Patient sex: M
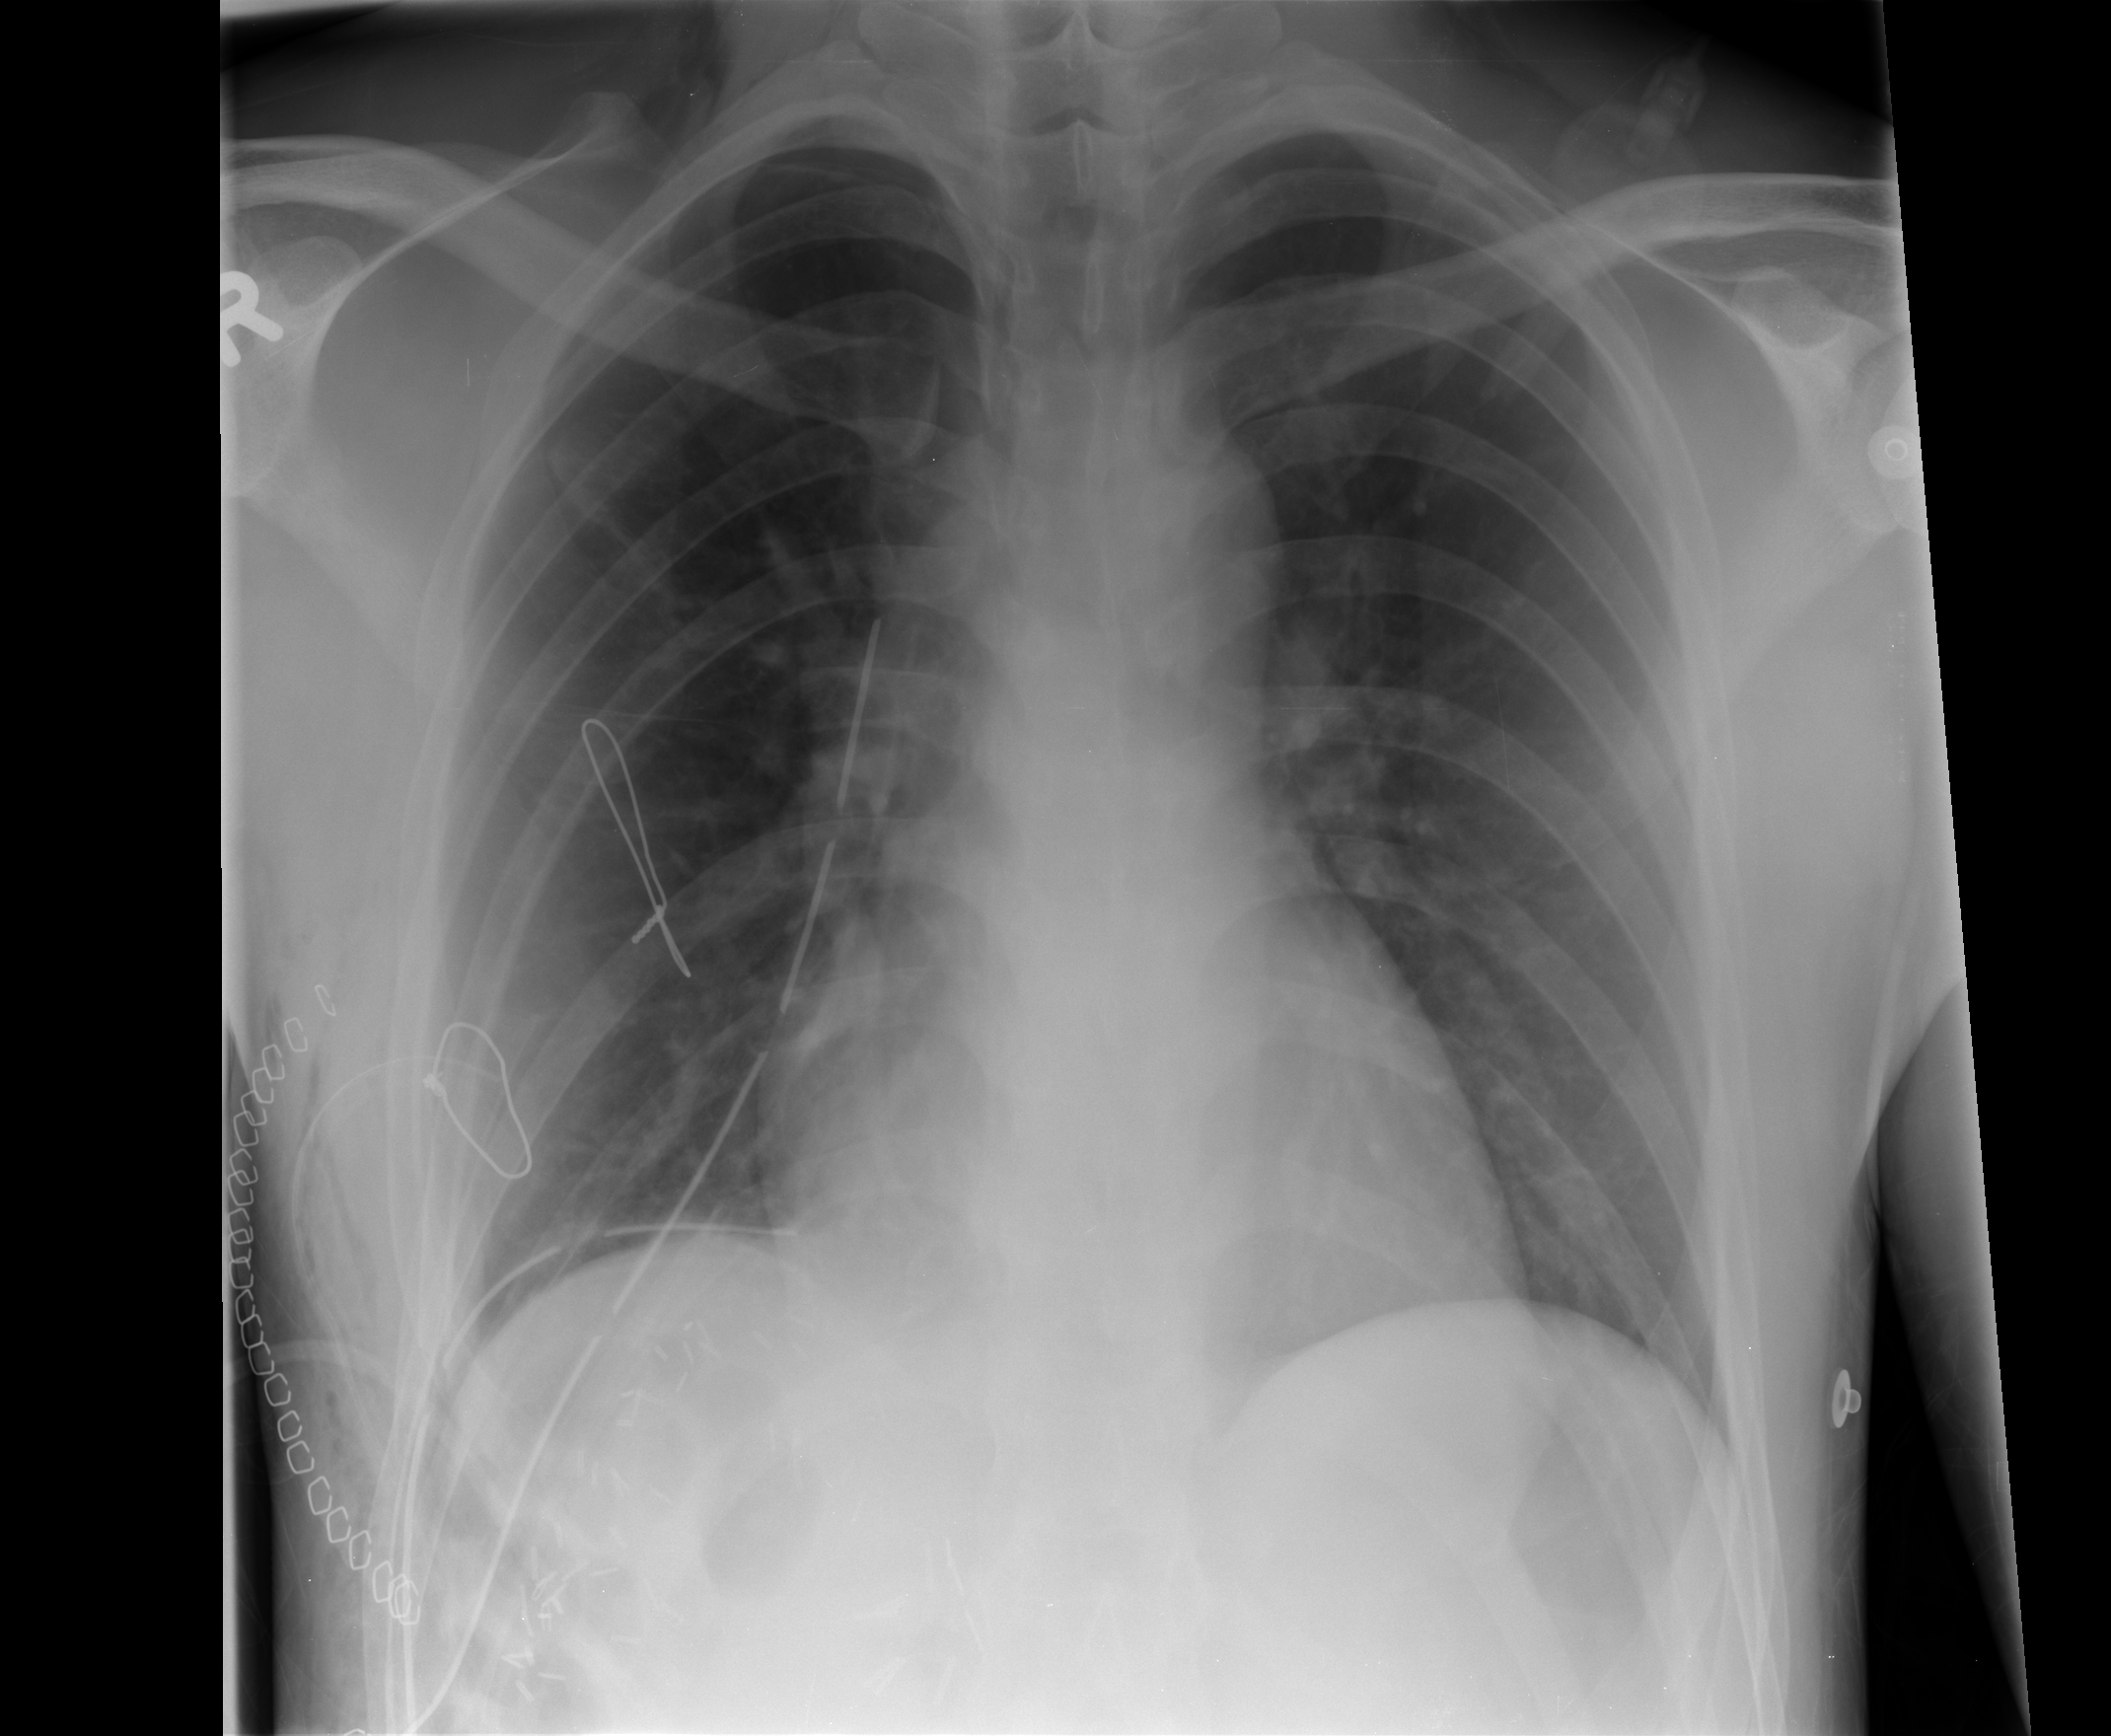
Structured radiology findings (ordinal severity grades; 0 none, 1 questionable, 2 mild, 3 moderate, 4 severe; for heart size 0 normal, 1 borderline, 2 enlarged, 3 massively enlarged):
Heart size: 0
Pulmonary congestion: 0
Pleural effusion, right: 0
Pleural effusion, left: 0
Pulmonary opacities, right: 0
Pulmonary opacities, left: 0
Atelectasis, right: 1
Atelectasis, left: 0